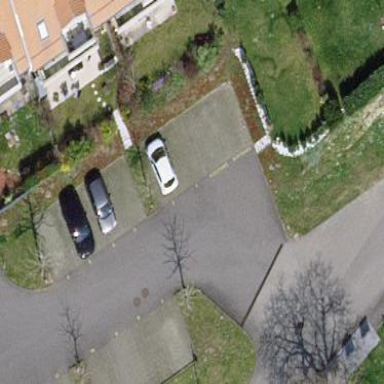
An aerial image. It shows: Street side parking area.